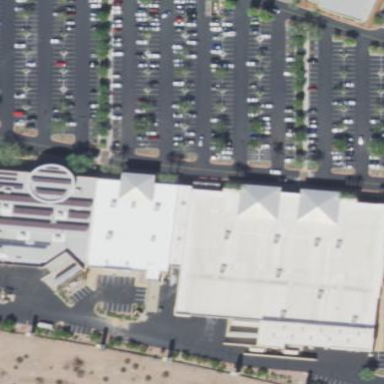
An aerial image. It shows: Department store building.